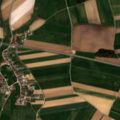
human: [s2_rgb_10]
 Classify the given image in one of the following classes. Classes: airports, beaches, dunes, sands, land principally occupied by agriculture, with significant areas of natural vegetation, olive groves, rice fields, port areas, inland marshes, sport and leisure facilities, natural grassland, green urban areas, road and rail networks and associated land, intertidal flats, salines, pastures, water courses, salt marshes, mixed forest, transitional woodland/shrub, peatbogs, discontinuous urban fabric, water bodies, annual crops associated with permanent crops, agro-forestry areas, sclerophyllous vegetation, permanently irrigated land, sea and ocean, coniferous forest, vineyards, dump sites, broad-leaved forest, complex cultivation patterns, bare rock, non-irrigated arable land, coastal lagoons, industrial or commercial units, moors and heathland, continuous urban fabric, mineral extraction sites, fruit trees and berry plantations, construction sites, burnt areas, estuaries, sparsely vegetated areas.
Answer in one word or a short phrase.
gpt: discontinuous urban fabric, non-irrigated arable land, pastures, land principally occupied by agriculture, with significant areas of natural vegetation